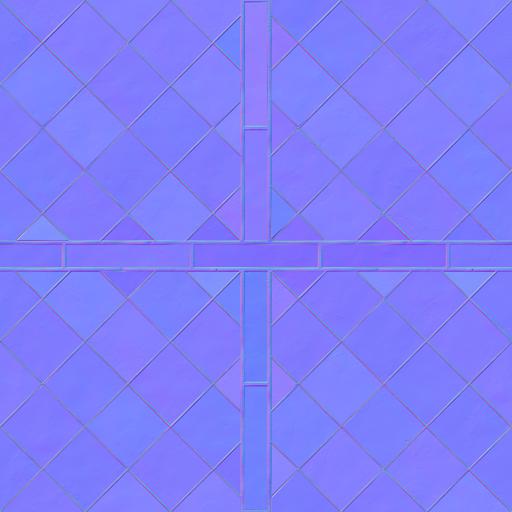
tiled tiles yellow